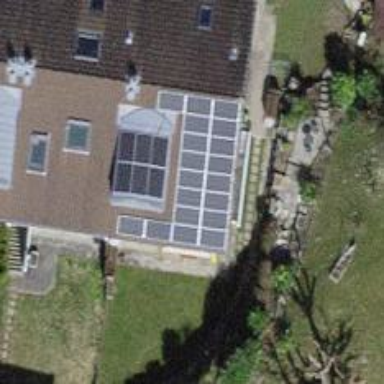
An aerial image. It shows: Solar photovoltaic panel generator.